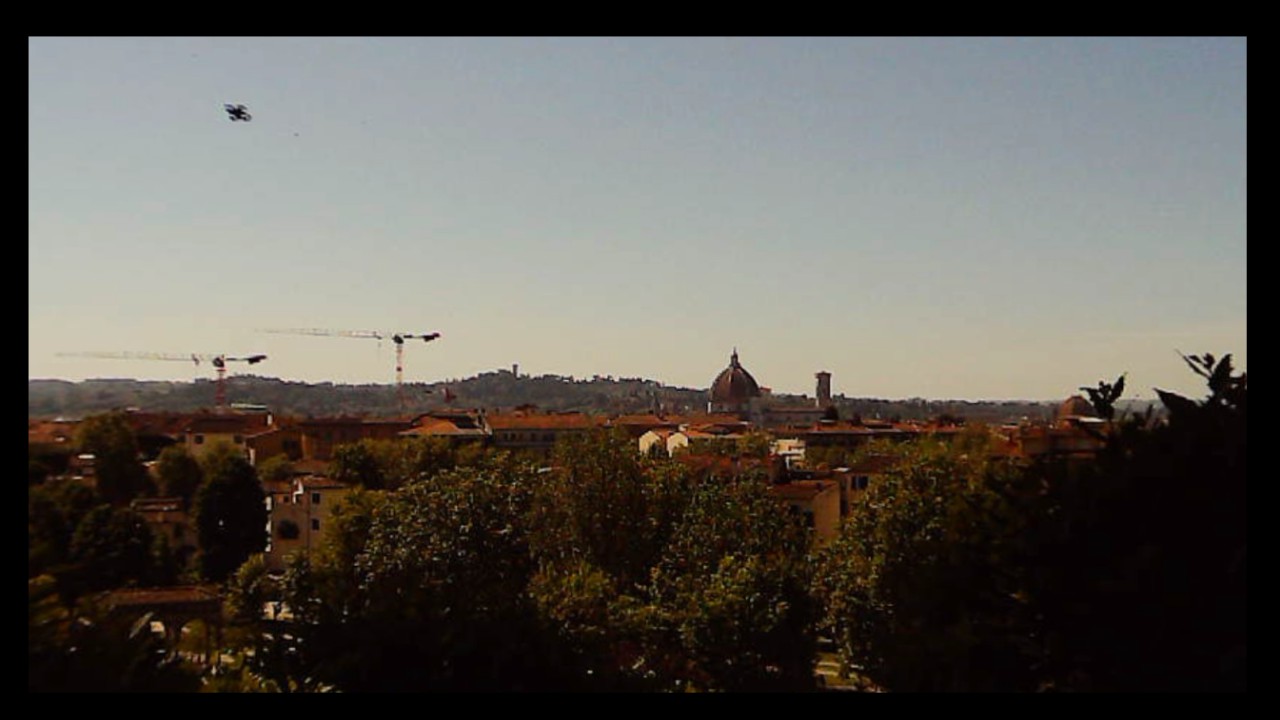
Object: Betafpv air75